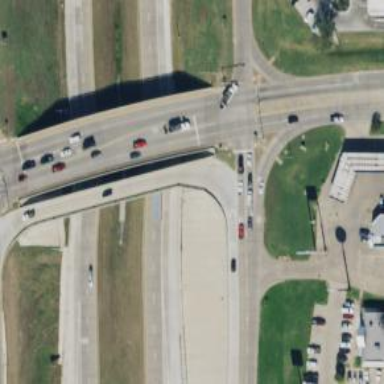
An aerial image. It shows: Secondary link road.